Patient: sex F, age 65
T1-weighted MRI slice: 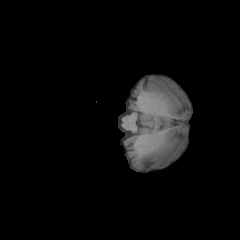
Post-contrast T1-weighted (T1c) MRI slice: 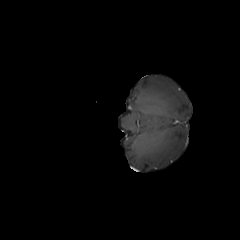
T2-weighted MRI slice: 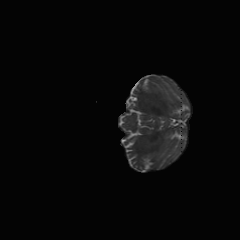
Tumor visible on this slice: no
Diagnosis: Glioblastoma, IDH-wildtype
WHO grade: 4